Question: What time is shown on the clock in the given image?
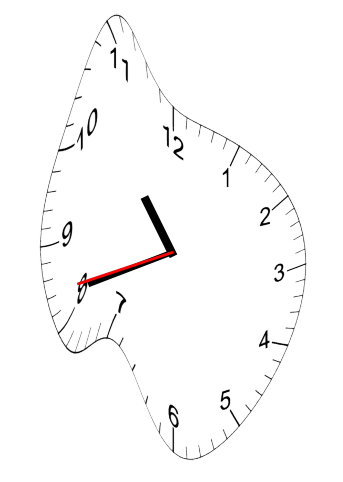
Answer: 10:41:42